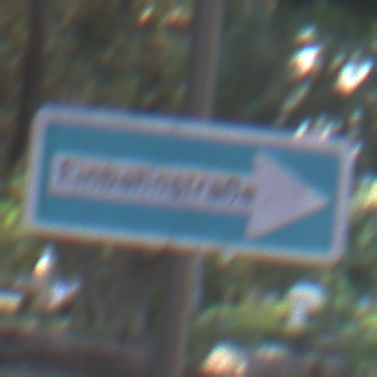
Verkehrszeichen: EinbahnstrasseRechtsweisend
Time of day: MorningAfternoon
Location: Outdoor (Suburban)
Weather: PartlyCloudy
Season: NotSpecified
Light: Natural